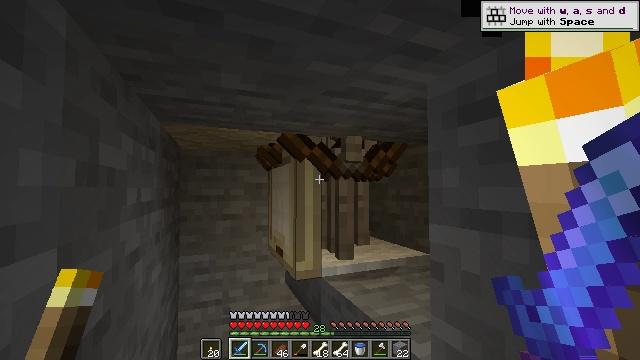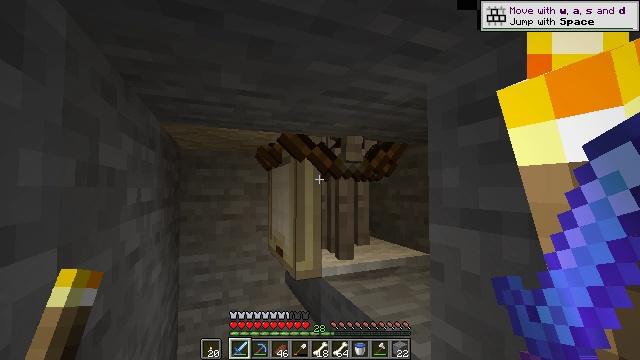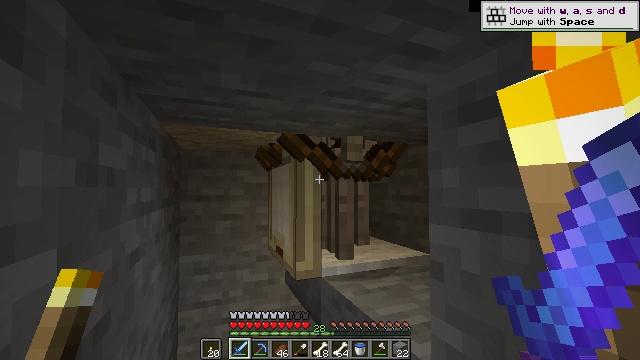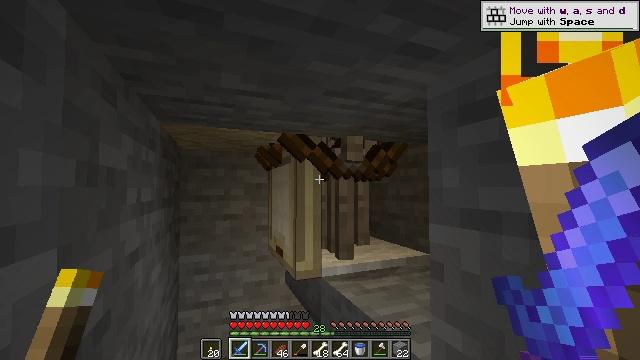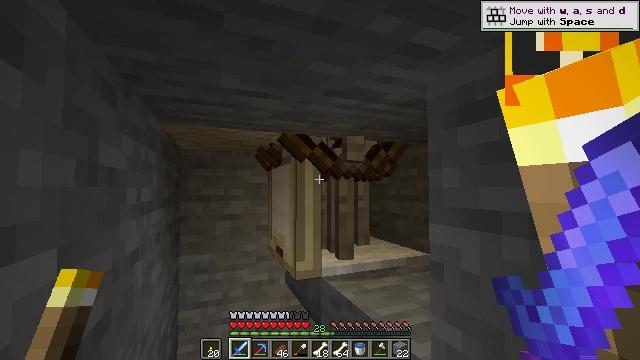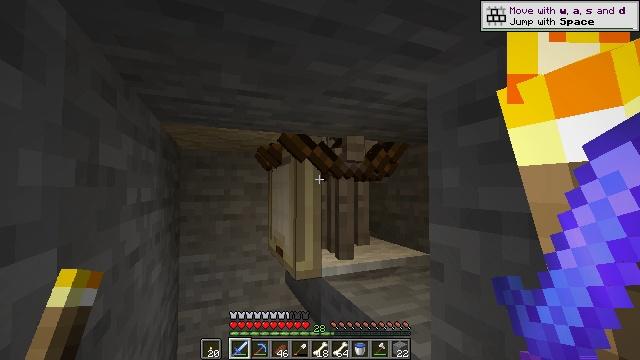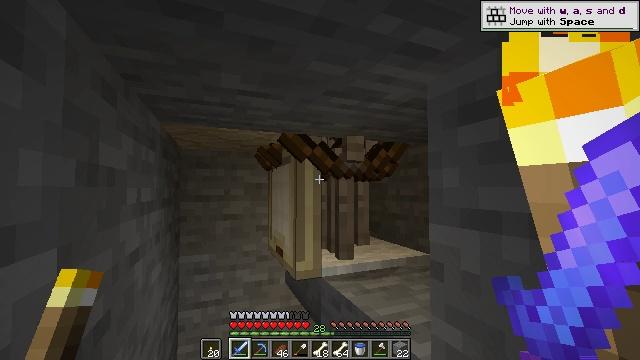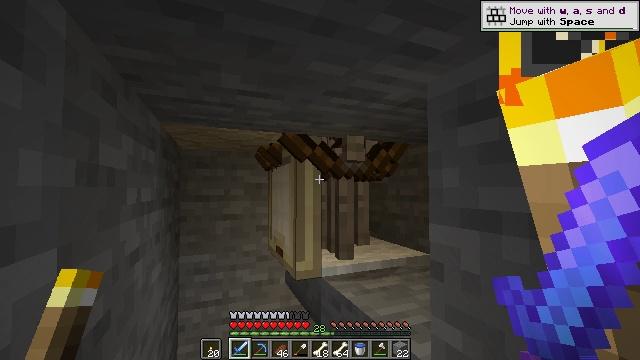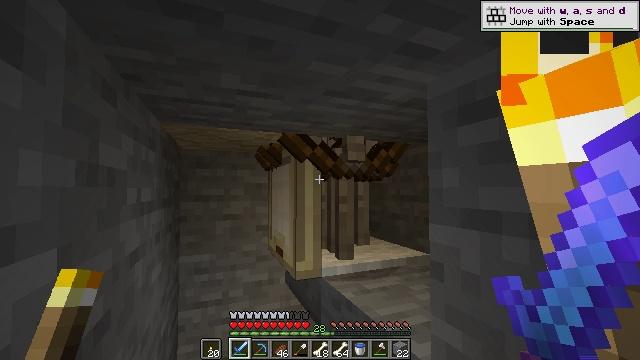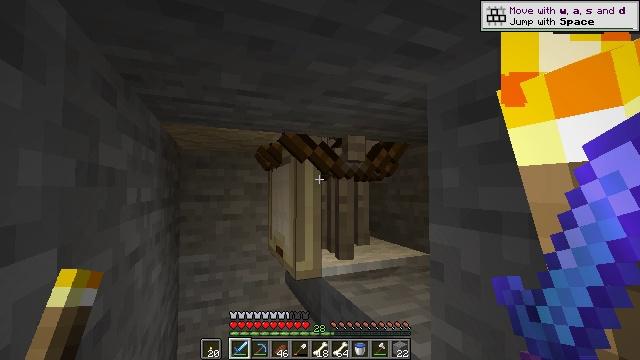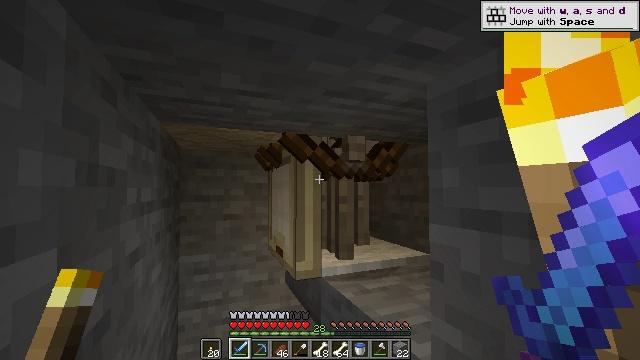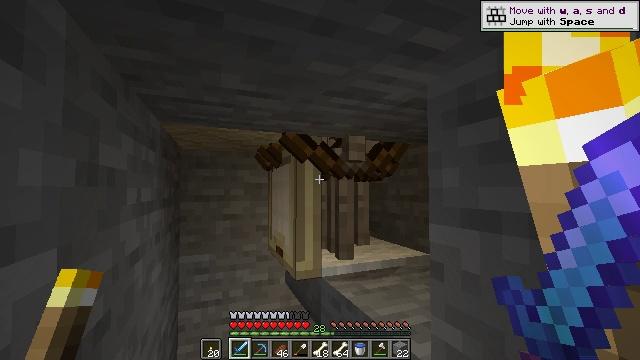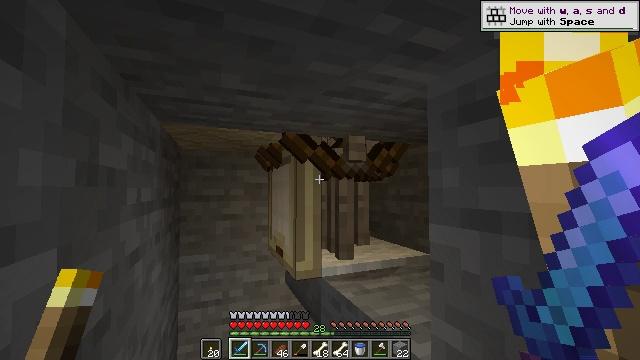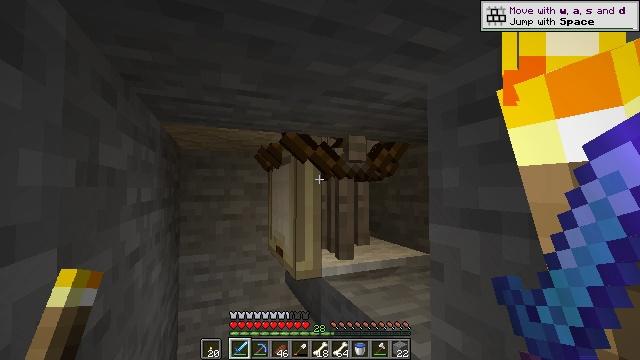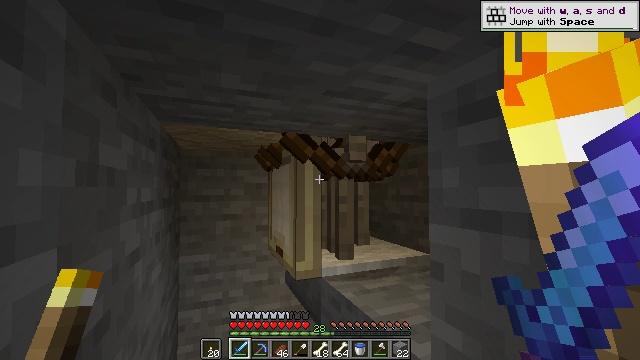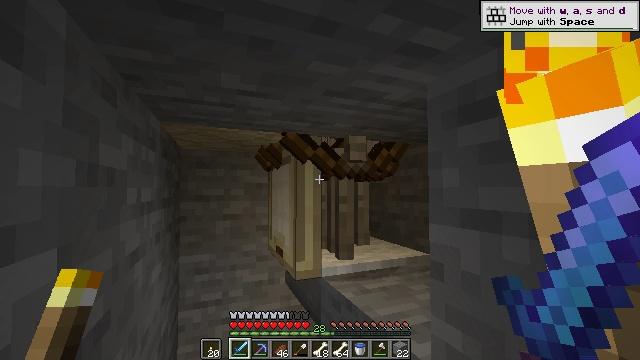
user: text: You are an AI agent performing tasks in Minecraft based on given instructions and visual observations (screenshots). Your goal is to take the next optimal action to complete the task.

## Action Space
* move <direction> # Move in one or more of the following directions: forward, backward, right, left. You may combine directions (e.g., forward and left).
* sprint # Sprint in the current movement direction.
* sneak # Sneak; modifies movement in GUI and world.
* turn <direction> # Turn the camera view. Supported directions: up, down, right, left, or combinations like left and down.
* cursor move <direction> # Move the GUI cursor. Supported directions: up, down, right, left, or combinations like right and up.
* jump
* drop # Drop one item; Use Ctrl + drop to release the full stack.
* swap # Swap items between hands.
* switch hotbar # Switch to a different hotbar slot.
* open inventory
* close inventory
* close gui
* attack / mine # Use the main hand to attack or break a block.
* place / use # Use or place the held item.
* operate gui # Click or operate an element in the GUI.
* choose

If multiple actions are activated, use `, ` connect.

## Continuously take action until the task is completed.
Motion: motion action
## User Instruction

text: Kill mobs.
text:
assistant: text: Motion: no_op
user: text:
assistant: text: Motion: no_op
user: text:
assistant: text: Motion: no_op
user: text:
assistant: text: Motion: no_op
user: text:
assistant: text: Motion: no_op
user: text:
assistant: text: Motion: no_op
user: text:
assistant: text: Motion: no_op
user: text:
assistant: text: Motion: no_op
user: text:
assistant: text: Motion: no_op
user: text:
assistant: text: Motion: no_op
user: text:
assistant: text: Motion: no_op
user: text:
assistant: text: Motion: no_op
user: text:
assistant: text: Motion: no_op
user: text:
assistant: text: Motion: no_op
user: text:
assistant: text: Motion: no_op
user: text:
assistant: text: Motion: no_op
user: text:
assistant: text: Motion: no_op
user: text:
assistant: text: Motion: no_op
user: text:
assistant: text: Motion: no_op
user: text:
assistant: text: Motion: no_op
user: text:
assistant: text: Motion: no_op
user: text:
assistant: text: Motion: no_op
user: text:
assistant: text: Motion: no_op
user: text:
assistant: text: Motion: no_op
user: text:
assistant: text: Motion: no_op
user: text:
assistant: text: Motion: no_op
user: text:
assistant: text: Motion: no_op
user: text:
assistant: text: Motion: no_op
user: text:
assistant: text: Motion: no_op
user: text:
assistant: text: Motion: no_op